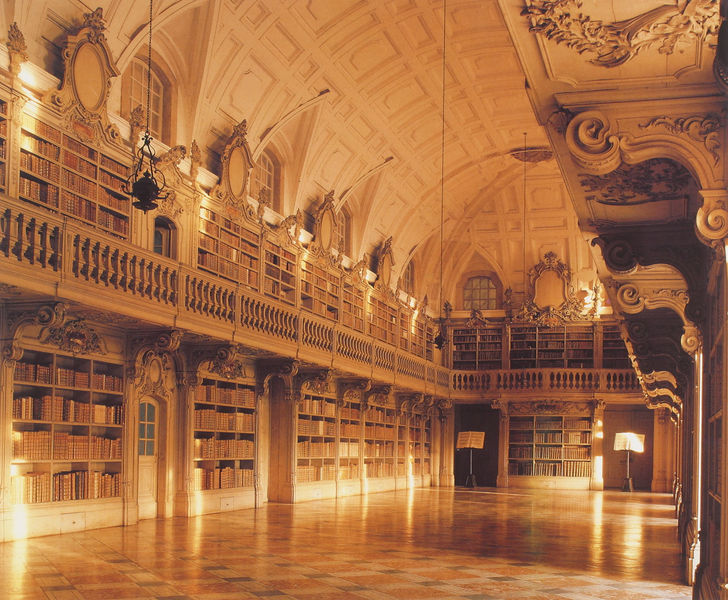
Titel: Bibliothek des Nationalpalasts von Mafra
Künstler: Johann Friedrich Ludwig
Standort: Mafra, Klosterresidenz (EU - P)
Schlagwörter: gelb, fenster, hell, licht, architektur, sonne, decke, gotik, bücher, notenständer, parkett, tag, türe, saal, stuck, geländer, galerie, kloster, balustrade, schnitzerei, spitzbogen, bibliothek, bücherei, regale, kassetten, wien, benediktiner, lesesaal, oberschwaben, nationalbibliothek, alte bibliothek, helligkeite, stouck, igkegelb